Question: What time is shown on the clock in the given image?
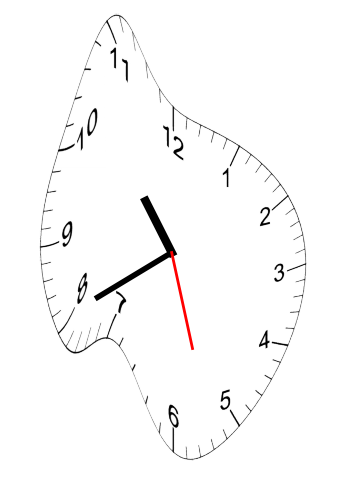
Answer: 10:40:27